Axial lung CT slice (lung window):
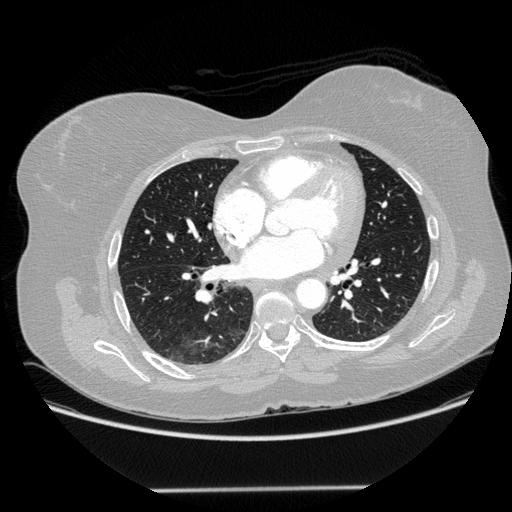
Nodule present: no